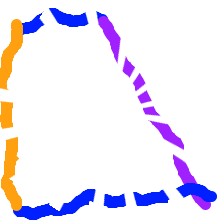
Shape: trapezoid